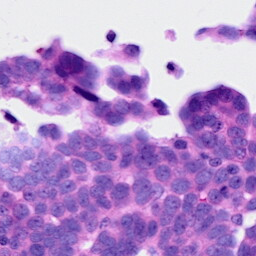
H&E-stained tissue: Ovarian